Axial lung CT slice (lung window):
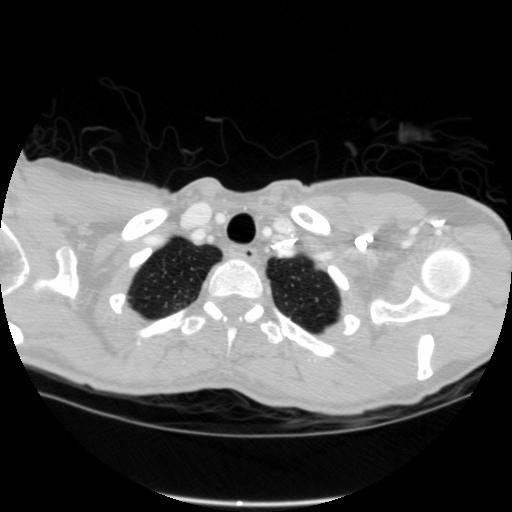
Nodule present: no